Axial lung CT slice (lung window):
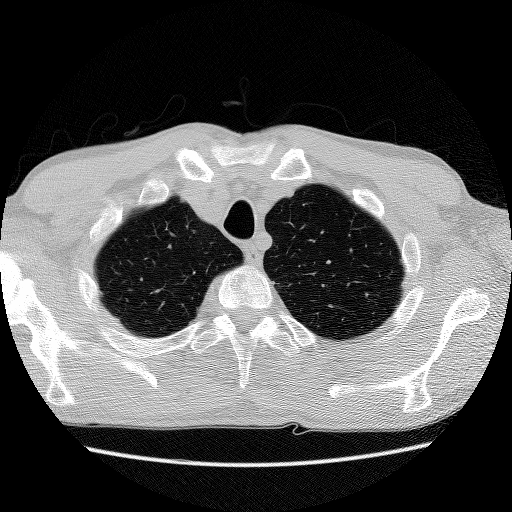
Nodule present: no